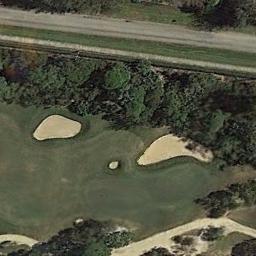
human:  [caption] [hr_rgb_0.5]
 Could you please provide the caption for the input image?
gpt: There is a road next to the golf course .

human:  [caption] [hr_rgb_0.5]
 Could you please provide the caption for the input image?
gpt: The golf course has a fairway, Some barrier trees and two sandpits and a freeway is next to the golf course .

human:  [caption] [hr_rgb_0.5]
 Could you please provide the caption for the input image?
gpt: There are a few bunkers and a few paths on the large green lawn on the golf course and many trees .

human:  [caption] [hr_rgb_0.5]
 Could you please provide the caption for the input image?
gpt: Two similar-sized bunkers next to each other .

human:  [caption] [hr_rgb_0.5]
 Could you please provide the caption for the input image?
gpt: There are three bunkers with some trees beside on the golf course .